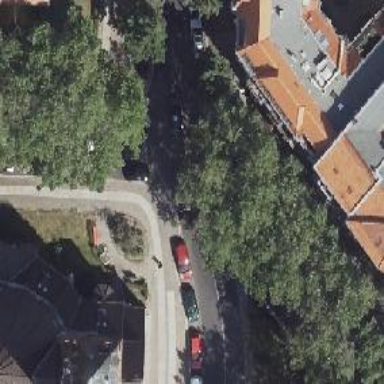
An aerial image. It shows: Residential road with asphalt surface and right lane for parking.